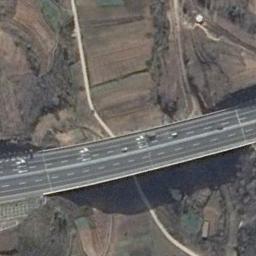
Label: freeway